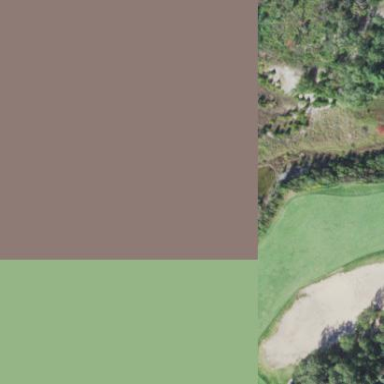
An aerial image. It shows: Water hazard on golf course.